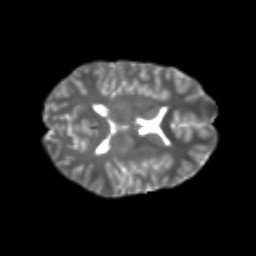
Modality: T2w
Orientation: axial
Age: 23
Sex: female
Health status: healthy
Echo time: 0.074 s